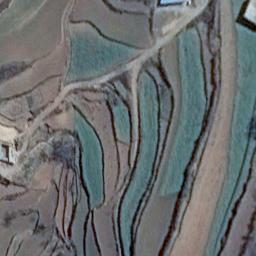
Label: terrace